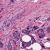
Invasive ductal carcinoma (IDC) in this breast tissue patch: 1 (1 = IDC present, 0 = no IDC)